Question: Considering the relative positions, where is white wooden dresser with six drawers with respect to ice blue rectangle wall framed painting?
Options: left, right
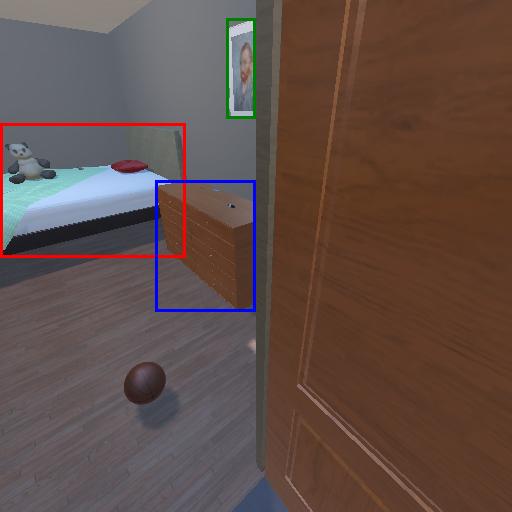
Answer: left